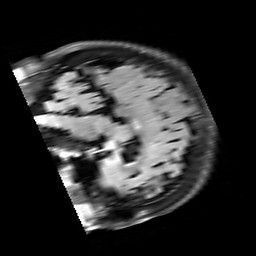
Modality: FLAIR
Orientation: sagittal
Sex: female
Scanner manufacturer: siemens
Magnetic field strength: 3 T
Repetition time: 10 s
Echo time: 0.09 s